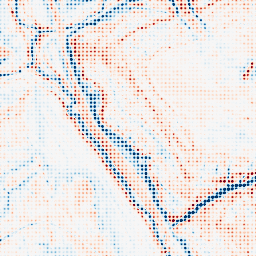
Category: edge_preserving
Decomposition family: anisotropic_diffusion
Decomposition parameters: iterations: 50
kappa: 50
gamma: 0.15
Upsampling method: sinc_hamming
Upsampling parameters: scale: 8
kernel_size: 4
Upsampling scale: 8